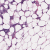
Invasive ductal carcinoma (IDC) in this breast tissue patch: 1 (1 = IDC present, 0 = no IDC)